Field crop: maize
Growth stage: 1
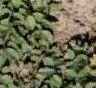
Species: convolvulus